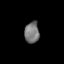
Tissue: skin
Cell type: Epithelial cells
Senescence score: 0.2486
Nuclear area (px): 306
Mean DAPI intensity: 118.51